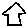
Label: house